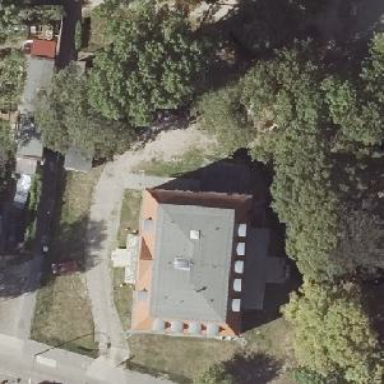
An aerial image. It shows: Historic manor house with hipped roof.